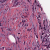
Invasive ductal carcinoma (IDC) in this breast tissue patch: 1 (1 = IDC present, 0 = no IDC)